Current action and preconditions to check: path_clear

Your task: For each precondition in the list above, predict whether it will hold at this action.

Consider the current scene as observed from the mobile robot's camera, and analyze the predicted future states of all dynamic agents (e.g., people, animals, vehicles, or any moving entities) within the NEXT SECOND.

IMPORTANT: Only answer "very likely" if you are absolutely certain—based on strong, clear evidence—that a dynamic agent will violate the precondition in the predicted future state. Do NOT answer "very likely" for unlikely, ambiguous, or low-probability risks.

Ask yourself for each precondition: Is there a high probability, with clear and convincing evidence, that the predicted future states of any dynamic agent will interfere with the predicted future state of the currently executing action within the NEXT SECOND, causing that precondition to fail?

Assess the risk level based on these predictions. Use "likely" or "very likely" if motions create a clear risk of interference.

Use "neutral" or "improbable" if agents are nearby but their predicted paths are clearly diverging or non-conflicting.

Failure Risk Categories: "very improbable", "improbable", "neutral", "likely", "very likely"

Answer Format: Output ONLY the probability_of_failure value from these categories: "very improbable", "improbable", "neutral", "likely", "very likely"

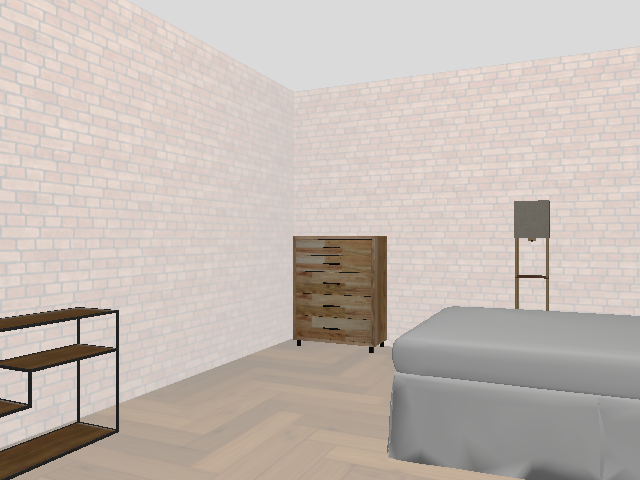

Answer: very improbable